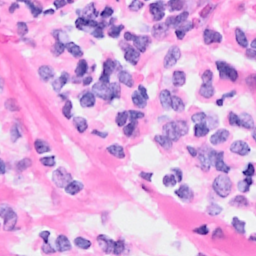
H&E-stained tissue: Breast